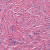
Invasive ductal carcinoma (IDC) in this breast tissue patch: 1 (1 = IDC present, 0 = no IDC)